Question: I'm trying to use 'express' in conjunction with a node.js 'https' server, but I'm getting a warning when I connect.

---
My code is:
'''
var WebSocketServer = require('ws').Server
, https = require('https')
, fs = require('fs')
, express = require('express')
, app = express();
app.use(express.static(__dirname + '/public'));
var options = {
rejectUnauthorized: false,
requestCert: true,
agent: false,
key: fs.readFileSync('private/key.pem'),
cert: fs.readFileSync('private/cert.pem')
};
var server = https.createServer(options, app);
server.listen(8888);
var MainServer = new WebSocketServer({server: server});
'''
How do I fix this warning (and effectively the problem)?
Thanks!
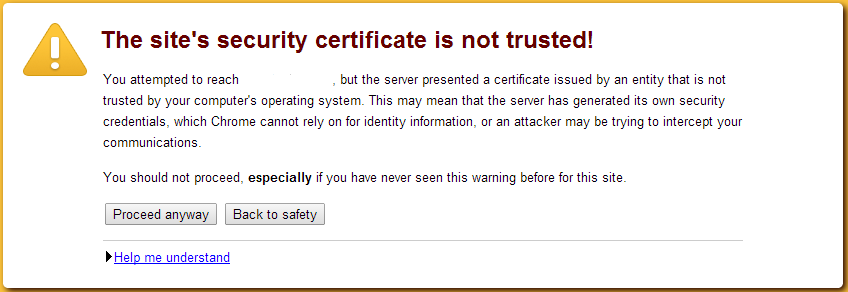
Answer: That's a warning your browser gives. When you take the solution live, buy a certificate and associate with your domain(be exact - wildcard or root certificate) and the warning will go away, and a beatiful lock will come to show the world how safe your site is. :-)